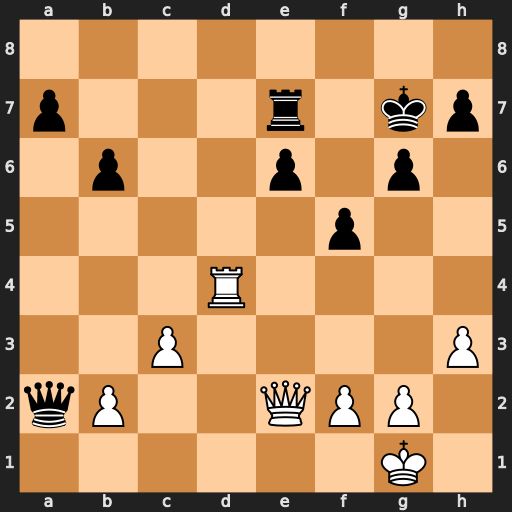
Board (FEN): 8/p3r1kp/1p2p1p1/5p2/3R4/2P4P/qP2QPP1/6K1
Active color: w
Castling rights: -
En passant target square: -
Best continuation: Qe5+ Kf7 Qh8 Qxb2 Qxh7+